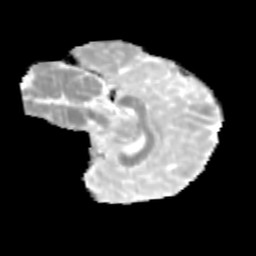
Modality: MD
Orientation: sagittal
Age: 11
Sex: male
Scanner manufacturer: siemens
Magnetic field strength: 3 T
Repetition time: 3.8 s
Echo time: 0.07 s